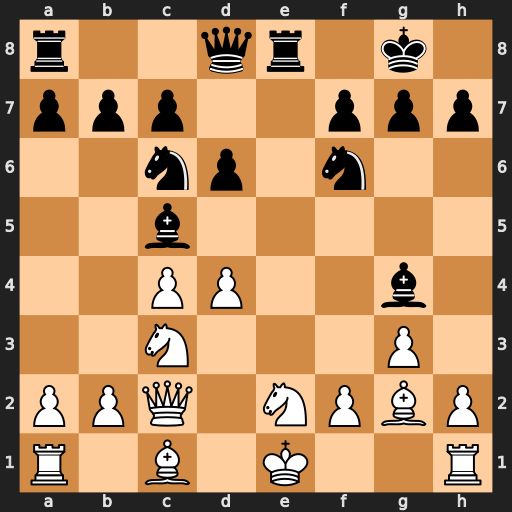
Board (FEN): r2qr1k1/ppp2ppp/2np1n2/2b5/2PP2b1/2N3P1/PPQ1NPBP/R1B1K2R
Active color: w
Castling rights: KQ
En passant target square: -
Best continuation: Bxc6 Rxe2+ Nxe2